Question: It turns out that this is a red herring, looking at the project for the custom rules on other's machines, it doesn't build without re-referencing the aforementioned dll's correctly (so that's normal) the real problem is that our existing build is using the VS11 code analysis.
I've now removed VS11 but it's still not working!
Any ideas?
Since installing vs11 my build batch is defaulting to the VS11 version, this isn't happening on other who have installed the preview [and they are also using x64 windows 7]

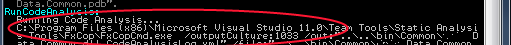
Answer: I've seen problems with VS2012 interfering with VS2010 on a few machines so far it's been easy to flatten the machine and rebuild from scratch.